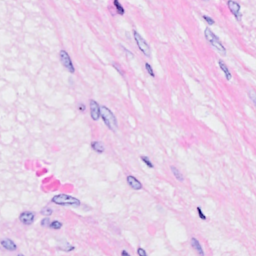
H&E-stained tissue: Breast